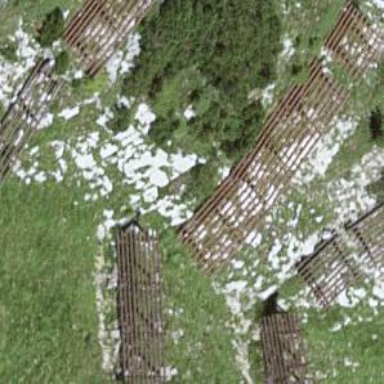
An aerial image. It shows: Structure designed as avalanche protection.